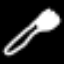
Label: fork